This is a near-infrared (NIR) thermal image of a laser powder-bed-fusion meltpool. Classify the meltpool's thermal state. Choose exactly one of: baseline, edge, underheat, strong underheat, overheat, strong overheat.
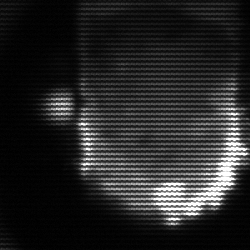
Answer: baseline